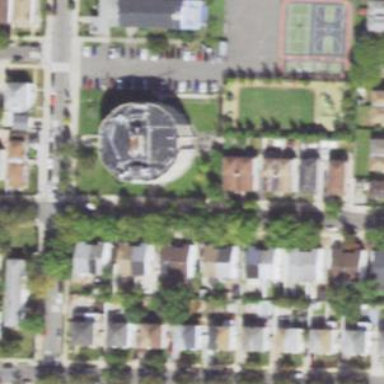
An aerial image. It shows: School.